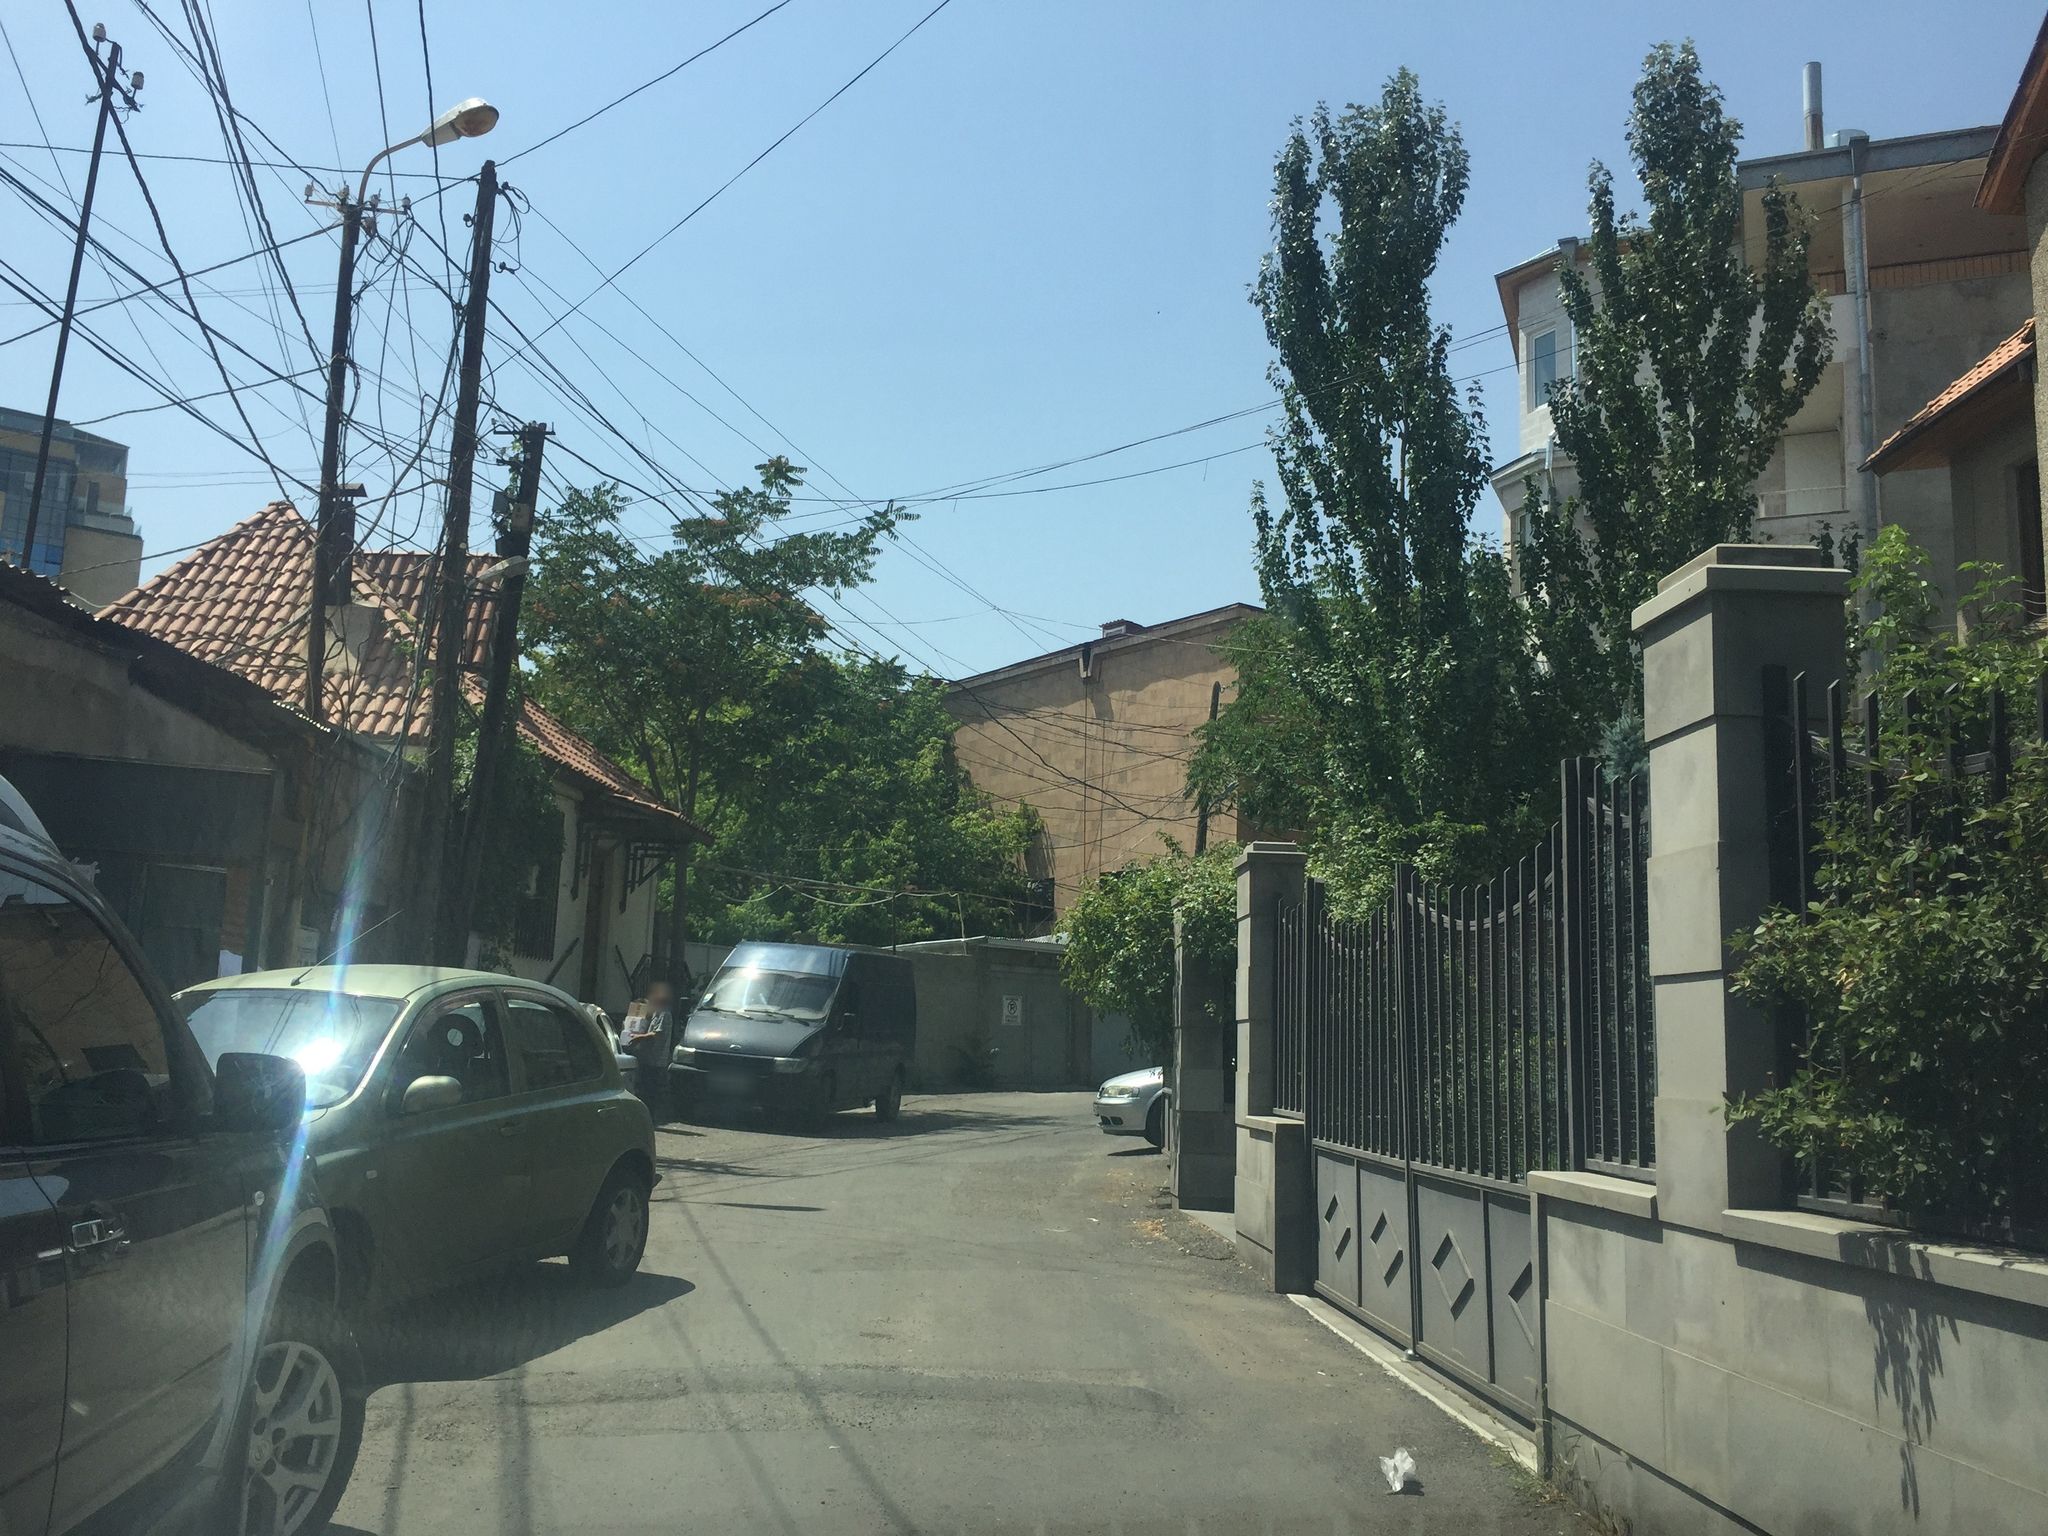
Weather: clear
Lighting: day
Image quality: good
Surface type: driving surface
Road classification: residential
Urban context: urban centre
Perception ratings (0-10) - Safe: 2.11, Lively: 4.91, Beautiful: 5.26, Boring: 4.38, Depressing: 5.92, Wealthy: 3.08